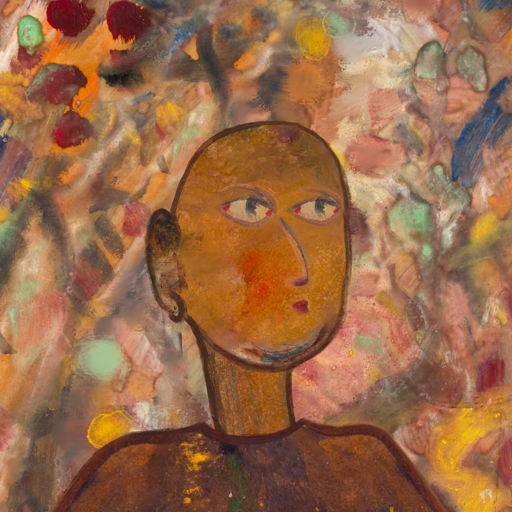
Background: Mother_And_Son_Mother, Head And Neck Side: Pipe, Face Side: GypsyMother, Bust: Comrade, Hair Side: Blank, Head Accessory: Blank, Second Necklace: Blank, Necklace: Blank, Baby: Blank